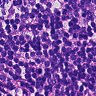
Metastatic tissue present: yes